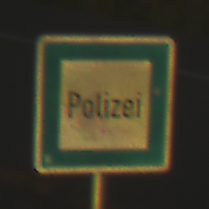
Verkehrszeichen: Polizei
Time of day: SunriseSunset
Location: Outdoor (RoadRail)
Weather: PartlyCloudy
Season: NotSpecified
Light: Natural